Question: I want to pull the data of one of my users in firebase database.
But how can I do that?

I just want to access the data of the user I marked
'''
(enter code here)
mRef.child("users").addListenerForSingleValueEvent(object : ValueEventListener{
override fun onDataChange(snapshot: DataSnapshot) {
if (snapshot!!.getValue()!= null){
for (user in snapshot.children){
var sanMar=user.getValue(Users::class.java)
button4.setOnClickListener {
textView13.text="${sanMar!!.user_id}"
textView14.text="${sanMar!!.adiSoyadi}"
textView15.text="${sanMar!!.phoneNumber}"
'''
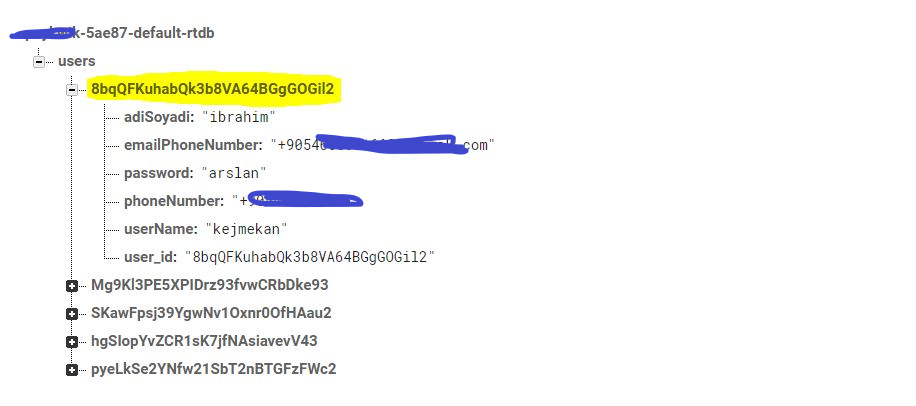
Answer: If you know the UID of the user you want to access, you can directly access that specific user's node (without a query). For example, to access the node for the user who is currently signed in you'd do:
'''
String uid = FirebaseAuth.getInstance().getCurrentUser().getUid();
mRef.child("users").child(uid).addListenerForSingleValueEvent(object : ValueEventListener{
override fun onDataChange(snapshot: DataSnapshot) {
if (snapshot.exists()){
var sanMar=snapshot.getValue(Users::class.java)
...
}
'''
In the above scenario, since you're directly accessing the node for one specific user, you don't need to loop over 'getChildren()'.
---
If you know about the user, you can use a query to find user nodes that match that condition. Say for example, you know the user name you can filter on that with:
'''
DatabaseReference usersRef = mRef.child("users");
Query userNameQuery = usersRef.orderByChild("userName").equalTo("kejmekan");
String uid = FirebaseAuth.getInstance().getCurrentUser().getUid();
userNameQuery.addListenerForSingleValueEvent(object : ValueEventListener{
override fun onDataChange(snapshot: DataSnapshot) {
for (DataSnapshot userSnapshot: snapshot.getChildren()) {
var sanMar=userSnapshot.getValue(Users::class.java)
...
}
'''
Now you need to loop, because the query match multiple child nodes.
---
The above samples are in Java code, but it should be easy enough to convert to Kotlin.